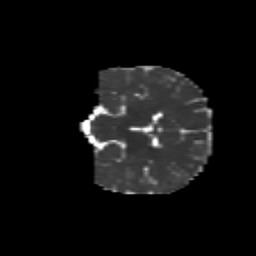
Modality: MD
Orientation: coronal
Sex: female
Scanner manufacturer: siemens
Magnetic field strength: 3 T
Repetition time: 5 s
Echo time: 0.071 s